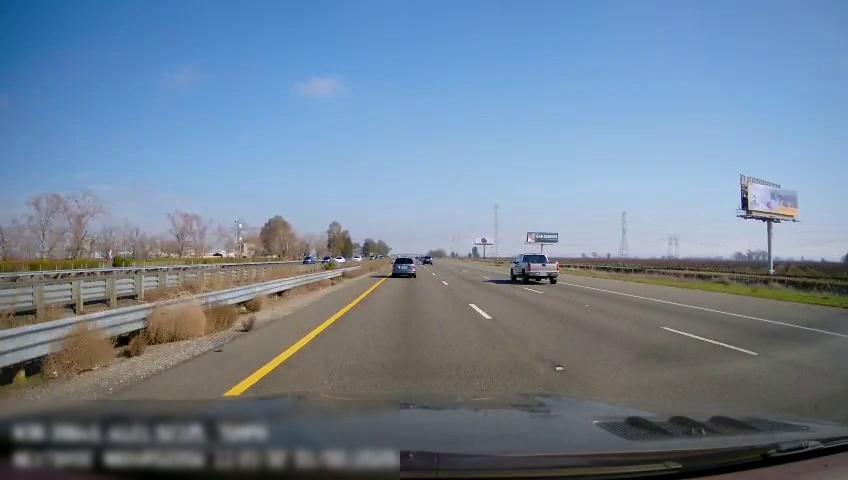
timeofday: Day
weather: Sunny
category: Drivable Space
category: Vehicles | Car
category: Vehicles | Car
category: Vehicles | Car
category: Vehicles | SUV
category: Vehicles | Car
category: Vehicles | Car
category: Vehicles | Car
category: Lanes | Current Lane
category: Lanes | Current Lane
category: Lanes | Alternate Lane
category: Lanes | Alternate Lane